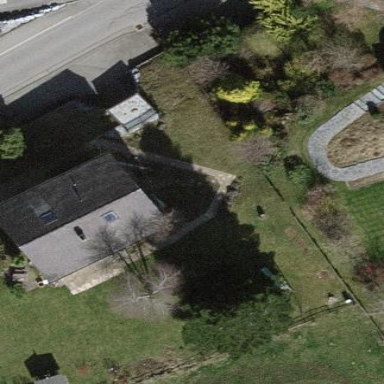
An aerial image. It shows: Detached building.